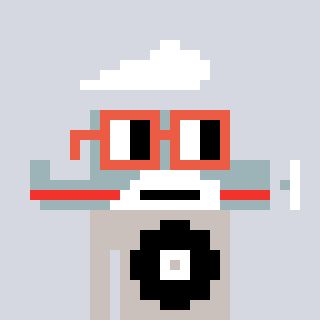
a pixel art character with square orange glasses, a plane-shaped head and a foggrey-colored body on a cool background